Field crop: maize
Growth stage: 2
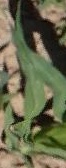
Species: maize